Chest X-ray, PA view. Patient: 41 years old, sex F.
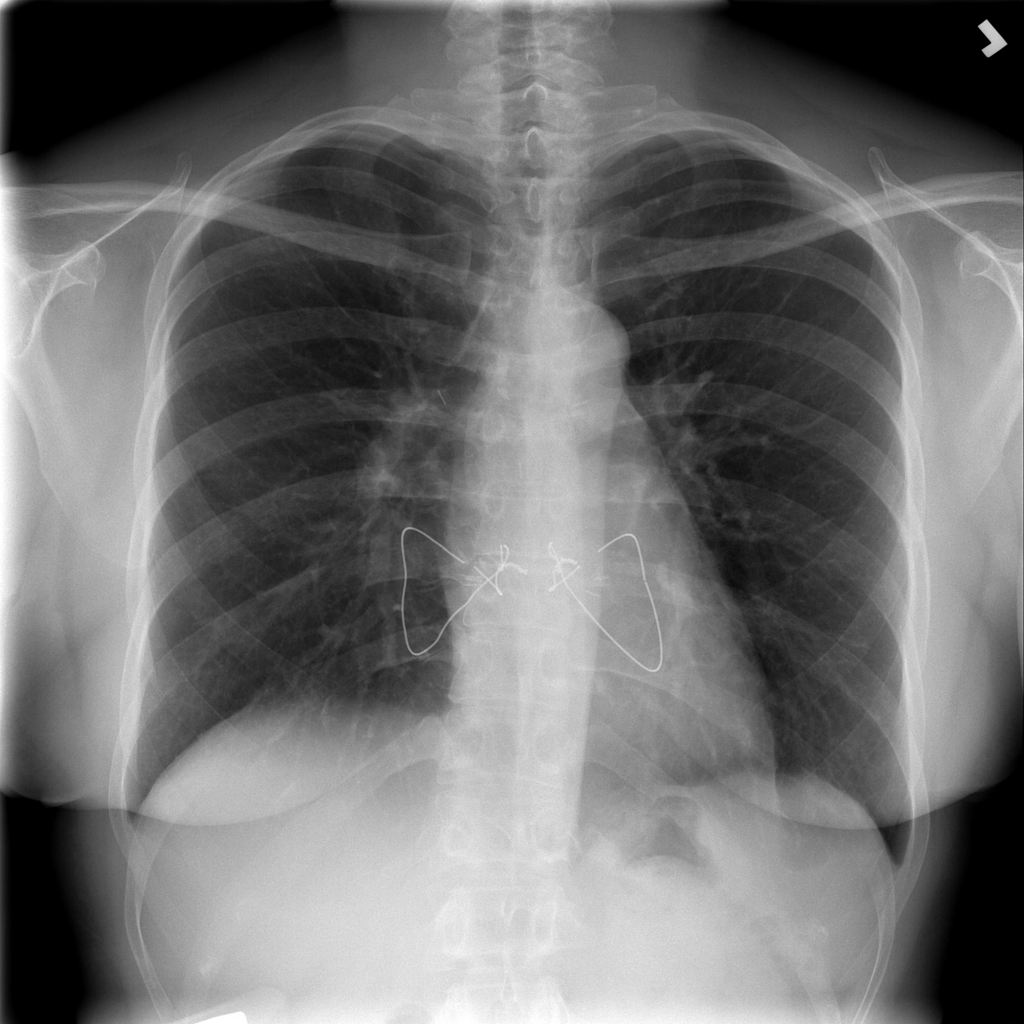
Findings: No Finding